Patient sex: M
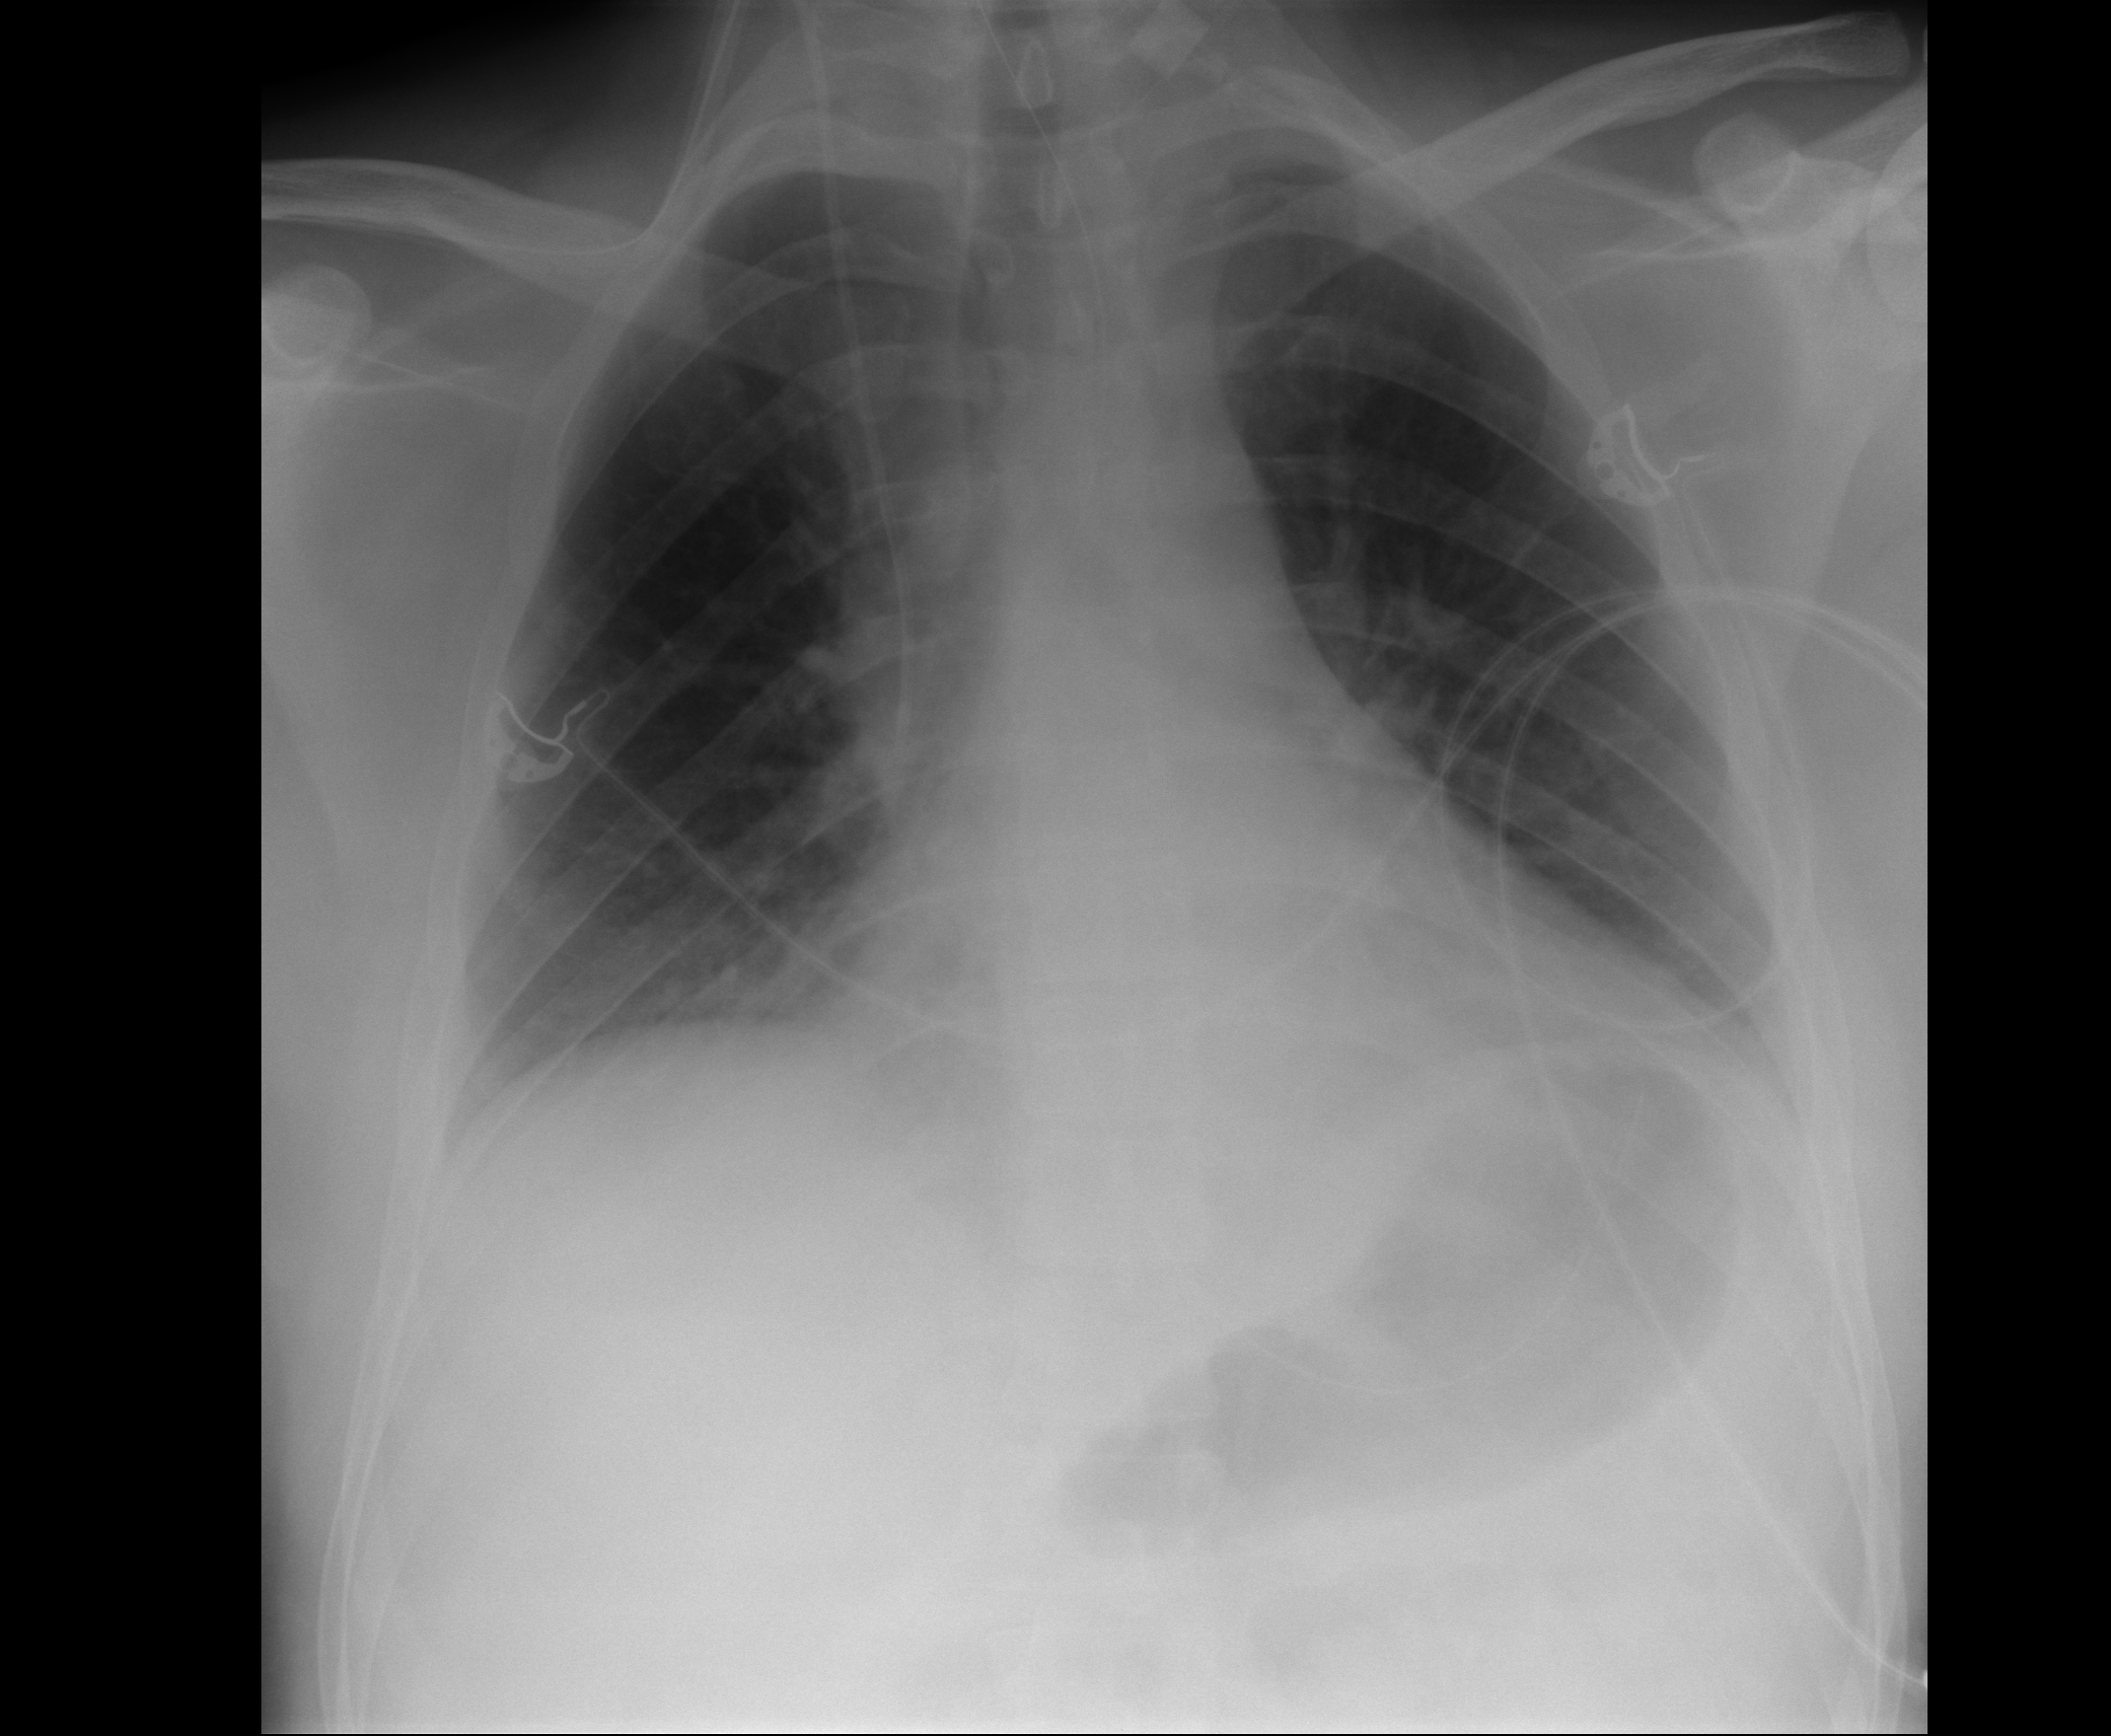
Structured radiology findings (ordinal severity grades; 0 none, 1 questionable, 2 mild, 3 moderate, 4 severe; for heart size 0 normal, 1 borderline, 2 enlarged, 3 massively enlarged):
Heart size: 0
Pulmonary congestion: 0
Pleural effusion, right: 0
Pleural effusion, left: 0
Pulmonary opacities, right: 0
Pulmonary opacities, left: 0
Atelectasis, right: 2
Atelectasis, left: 2